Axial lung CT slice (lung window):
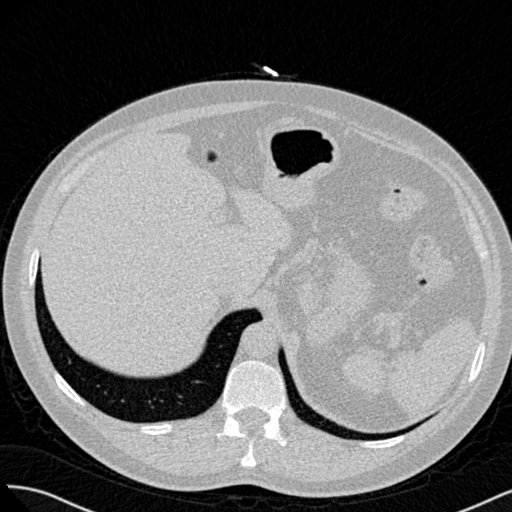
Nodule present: no